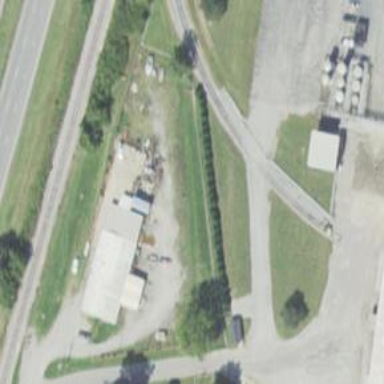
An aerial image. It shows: Rail spur service.